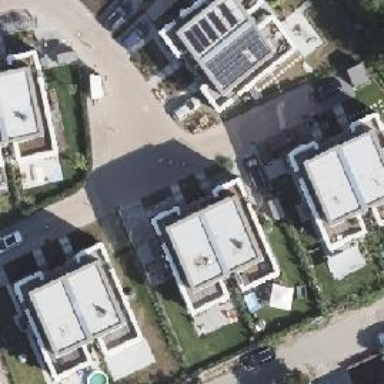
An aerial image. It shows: Flat-roofed residential building.